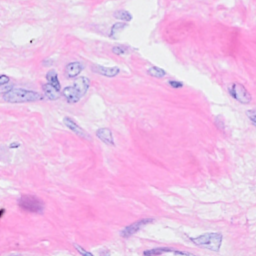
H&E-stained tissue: Breast